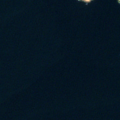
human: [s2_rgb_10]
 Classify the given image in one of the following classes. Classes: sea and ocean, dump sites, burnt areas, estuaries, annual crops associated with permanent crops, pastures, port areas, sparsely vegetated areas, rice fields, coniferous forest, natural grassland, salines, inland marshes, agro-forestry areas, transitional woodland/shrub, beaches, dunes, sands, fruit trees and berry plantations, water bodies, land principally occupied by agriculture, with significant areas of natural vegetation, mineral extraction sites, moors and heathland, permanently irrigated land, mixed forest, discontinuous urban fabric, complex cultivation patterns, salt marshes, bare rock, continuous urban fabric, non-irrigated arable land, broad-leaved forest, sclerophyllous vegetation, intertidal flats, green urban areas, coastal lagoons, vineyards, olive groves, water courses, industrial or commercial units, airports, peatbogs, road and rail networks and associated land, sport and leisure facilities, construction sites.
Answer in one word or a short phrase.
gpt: sea and ocean